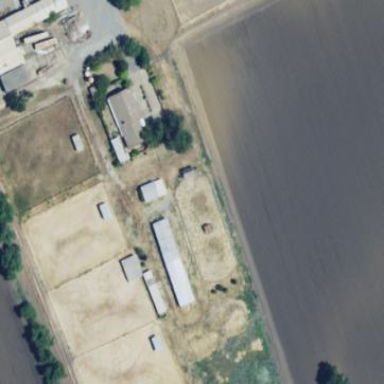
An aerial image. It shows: Farmyard area.